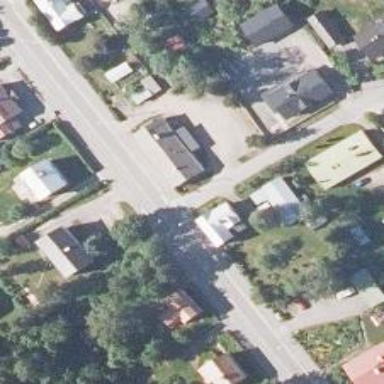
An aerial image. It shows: Road with "give way" sign.